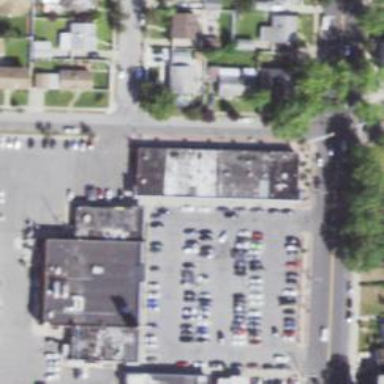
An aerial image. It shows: Post office.